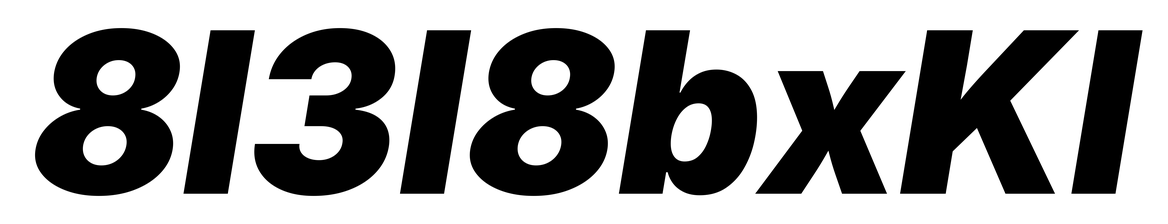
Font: Inter-Italic_Black_Italic